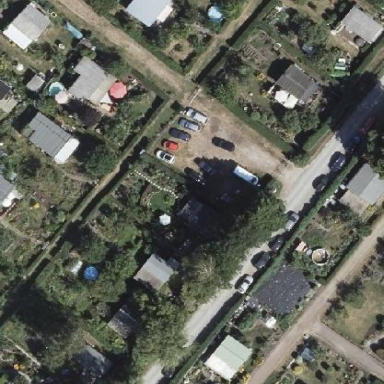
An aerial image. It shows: Plot in the allotments.